Interaction volume radius: 5 \u00c5
Interaction volume height: 45 \u00c5
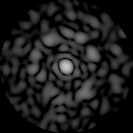
Disorder parameter: 0.8416